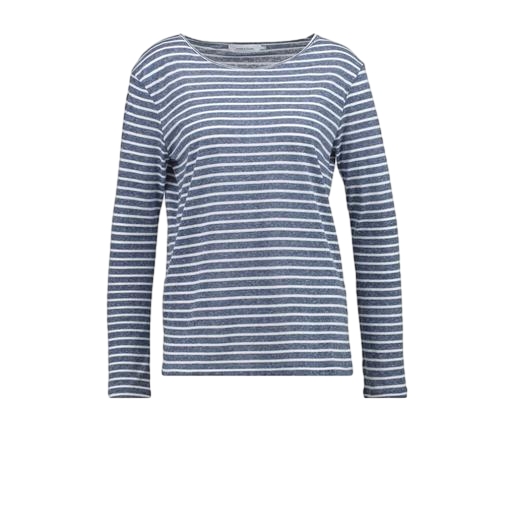
blue long-sleeved striped top, blue women's striped long-sleeve t-shirt, blue women's striped shirt, white background